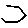
Label: hexagon